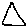
Label: triangle